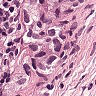
Metastatic tissue present: yes